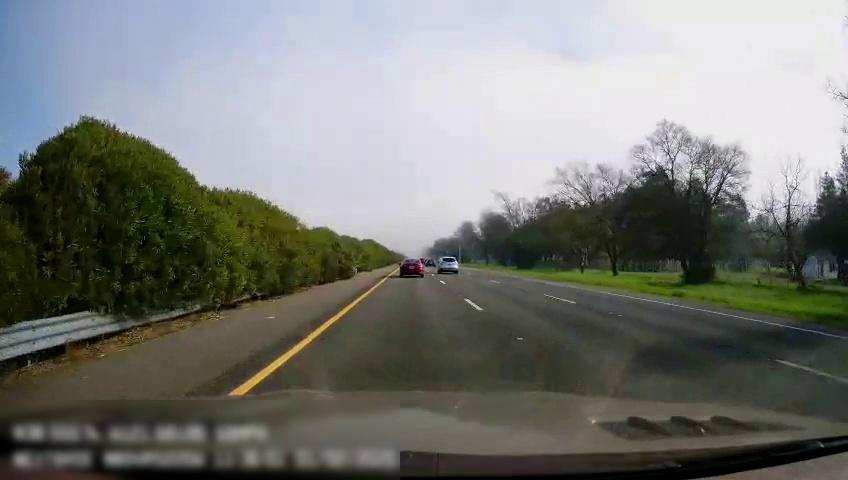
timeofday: Day
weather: Sunny
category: Drivable Space
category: Vehicles | Car
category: Vehicles | SUV
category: Vehicles | Car
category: Lanes | Current Lane
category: Lanes | Current Lane
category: Lanes | Alternate Lane
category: Lanes | Alternate Lane